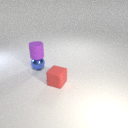
small blue metal sphere behind small red rubber cube